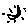
Label: moon